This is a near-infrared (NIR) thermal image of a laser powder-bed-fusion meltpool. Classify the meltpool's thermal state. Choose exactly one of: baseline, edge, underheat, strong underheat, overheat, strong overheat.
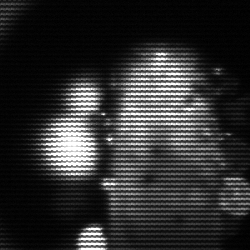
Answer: strong underheat